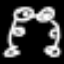
Label: frog